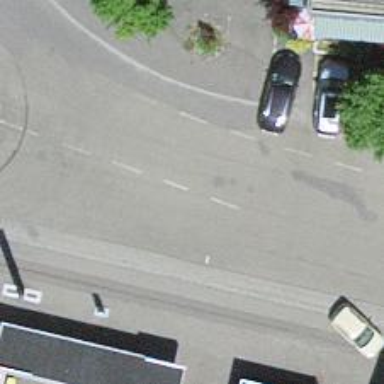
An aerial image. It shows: Public transport stop position.